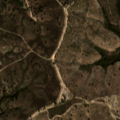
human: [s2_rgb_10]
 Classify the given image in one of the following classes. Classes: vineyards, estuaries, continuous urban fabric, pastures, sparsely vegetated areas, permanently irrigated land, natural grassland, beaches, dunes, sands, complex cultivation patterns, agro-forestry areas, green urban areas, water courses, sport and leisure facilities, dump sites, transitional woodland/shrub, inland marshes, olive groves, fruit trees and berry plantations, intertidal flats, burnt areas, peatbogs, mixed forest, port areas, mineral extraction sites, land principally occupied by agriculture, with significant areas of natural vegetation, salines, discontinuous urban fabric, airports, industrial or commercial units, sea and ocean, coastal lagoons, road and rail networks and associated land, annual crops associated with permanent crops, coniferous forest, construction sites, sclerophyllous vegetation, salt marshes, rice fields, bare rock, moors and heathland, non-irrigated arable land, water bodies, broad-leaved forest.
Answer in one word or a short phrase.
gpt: non-irrigated arable land, agro-forestry areas, transitional woodland/shrub